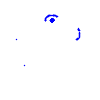
Particle: electron